Question: I see in the Ruby core library source they sometimes have large blocks of comments with
'''
<code>some code</code>
'''
and
'''
+someMethodName+
'''
in them. I suppose the code tag is supposed to be rendered by the code editor. What IDE does it properly? I'm using Rubymine.
The attached image is how it looks for me:

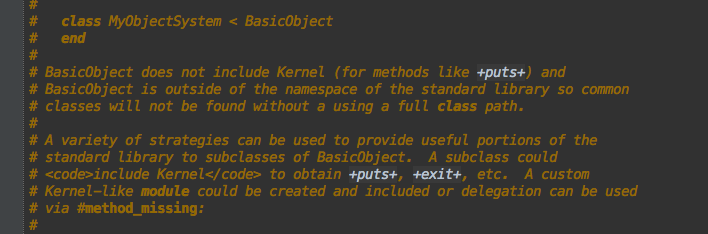
Answer: It's not supposed to be rendered by a code editor, it's rendered by RDoc. Some editors display the information, but unless they implement everything RDoc does the resulting output will have artifacts.
See <URL> for more information about how and what it does.